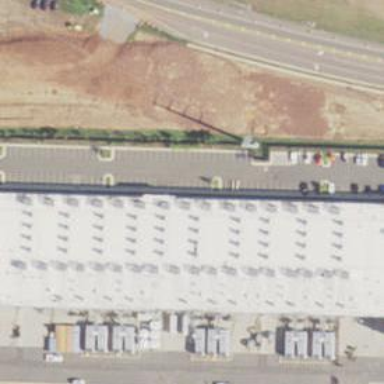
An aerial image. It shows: Data center building.